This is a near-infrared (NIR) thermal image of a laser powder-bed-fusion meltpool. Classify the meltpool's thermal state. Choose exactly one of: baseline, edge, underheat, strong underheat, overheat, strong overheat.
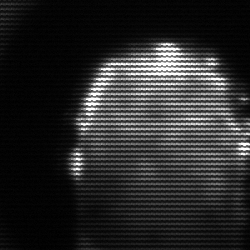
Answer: baseline